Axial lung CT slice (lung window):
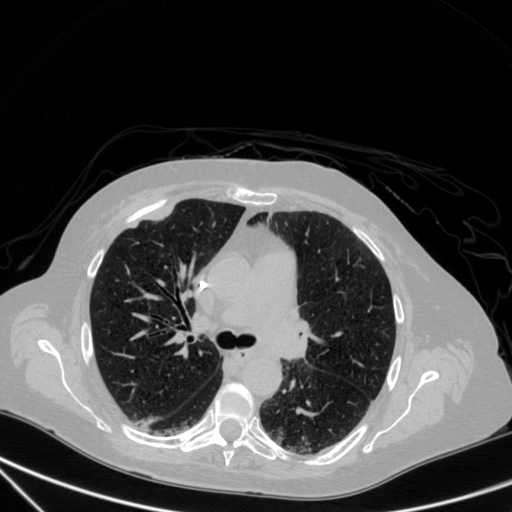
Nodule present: yes
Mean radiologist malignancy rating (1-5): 4